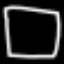
Label: square